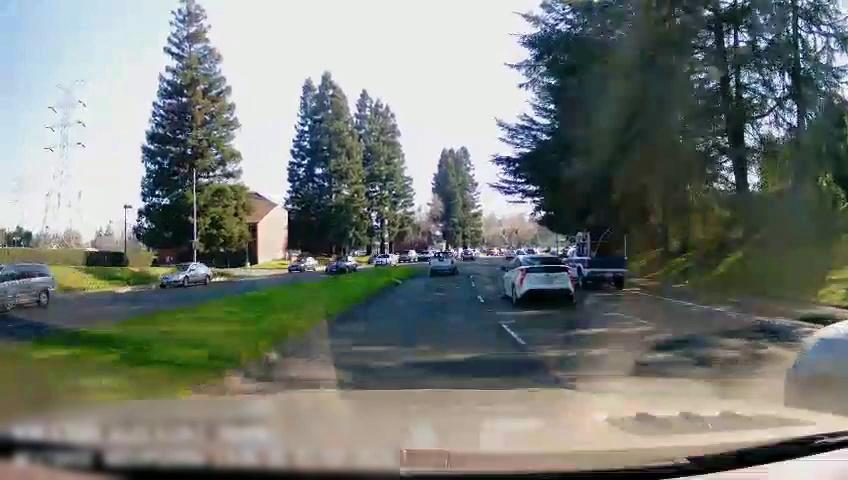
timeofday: Day
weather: Sunny
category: Drivable Space
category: Drivable Space
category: Vehicles | SUV
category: Vehicles | Car
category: Vehicles | Car
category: Vehicles | Car
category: Vehicles | Car
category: Vehicles | SUV
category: Vehicles | SUV
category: Vehicles | Truck
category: Vehicles | Truck
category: Vehicles | SUV
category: Vehicles | Car
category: Vehicles | Car
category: Lanes | Current Lane
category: Lanes | Current Lane
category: Lanes | Alternate Lane